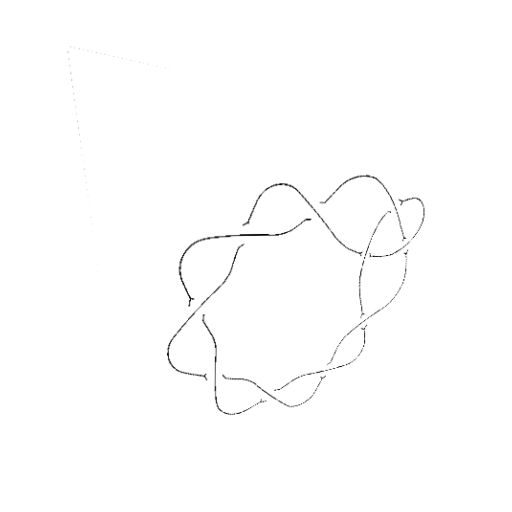
Crossing number: 10